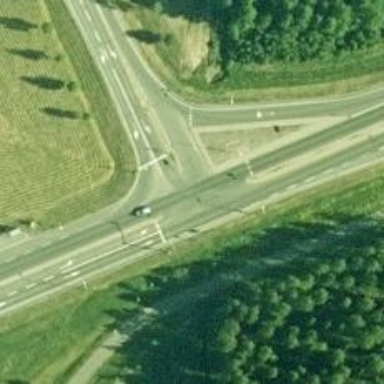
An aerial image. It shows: Asphalt road designated as trunk highway.